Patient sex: M
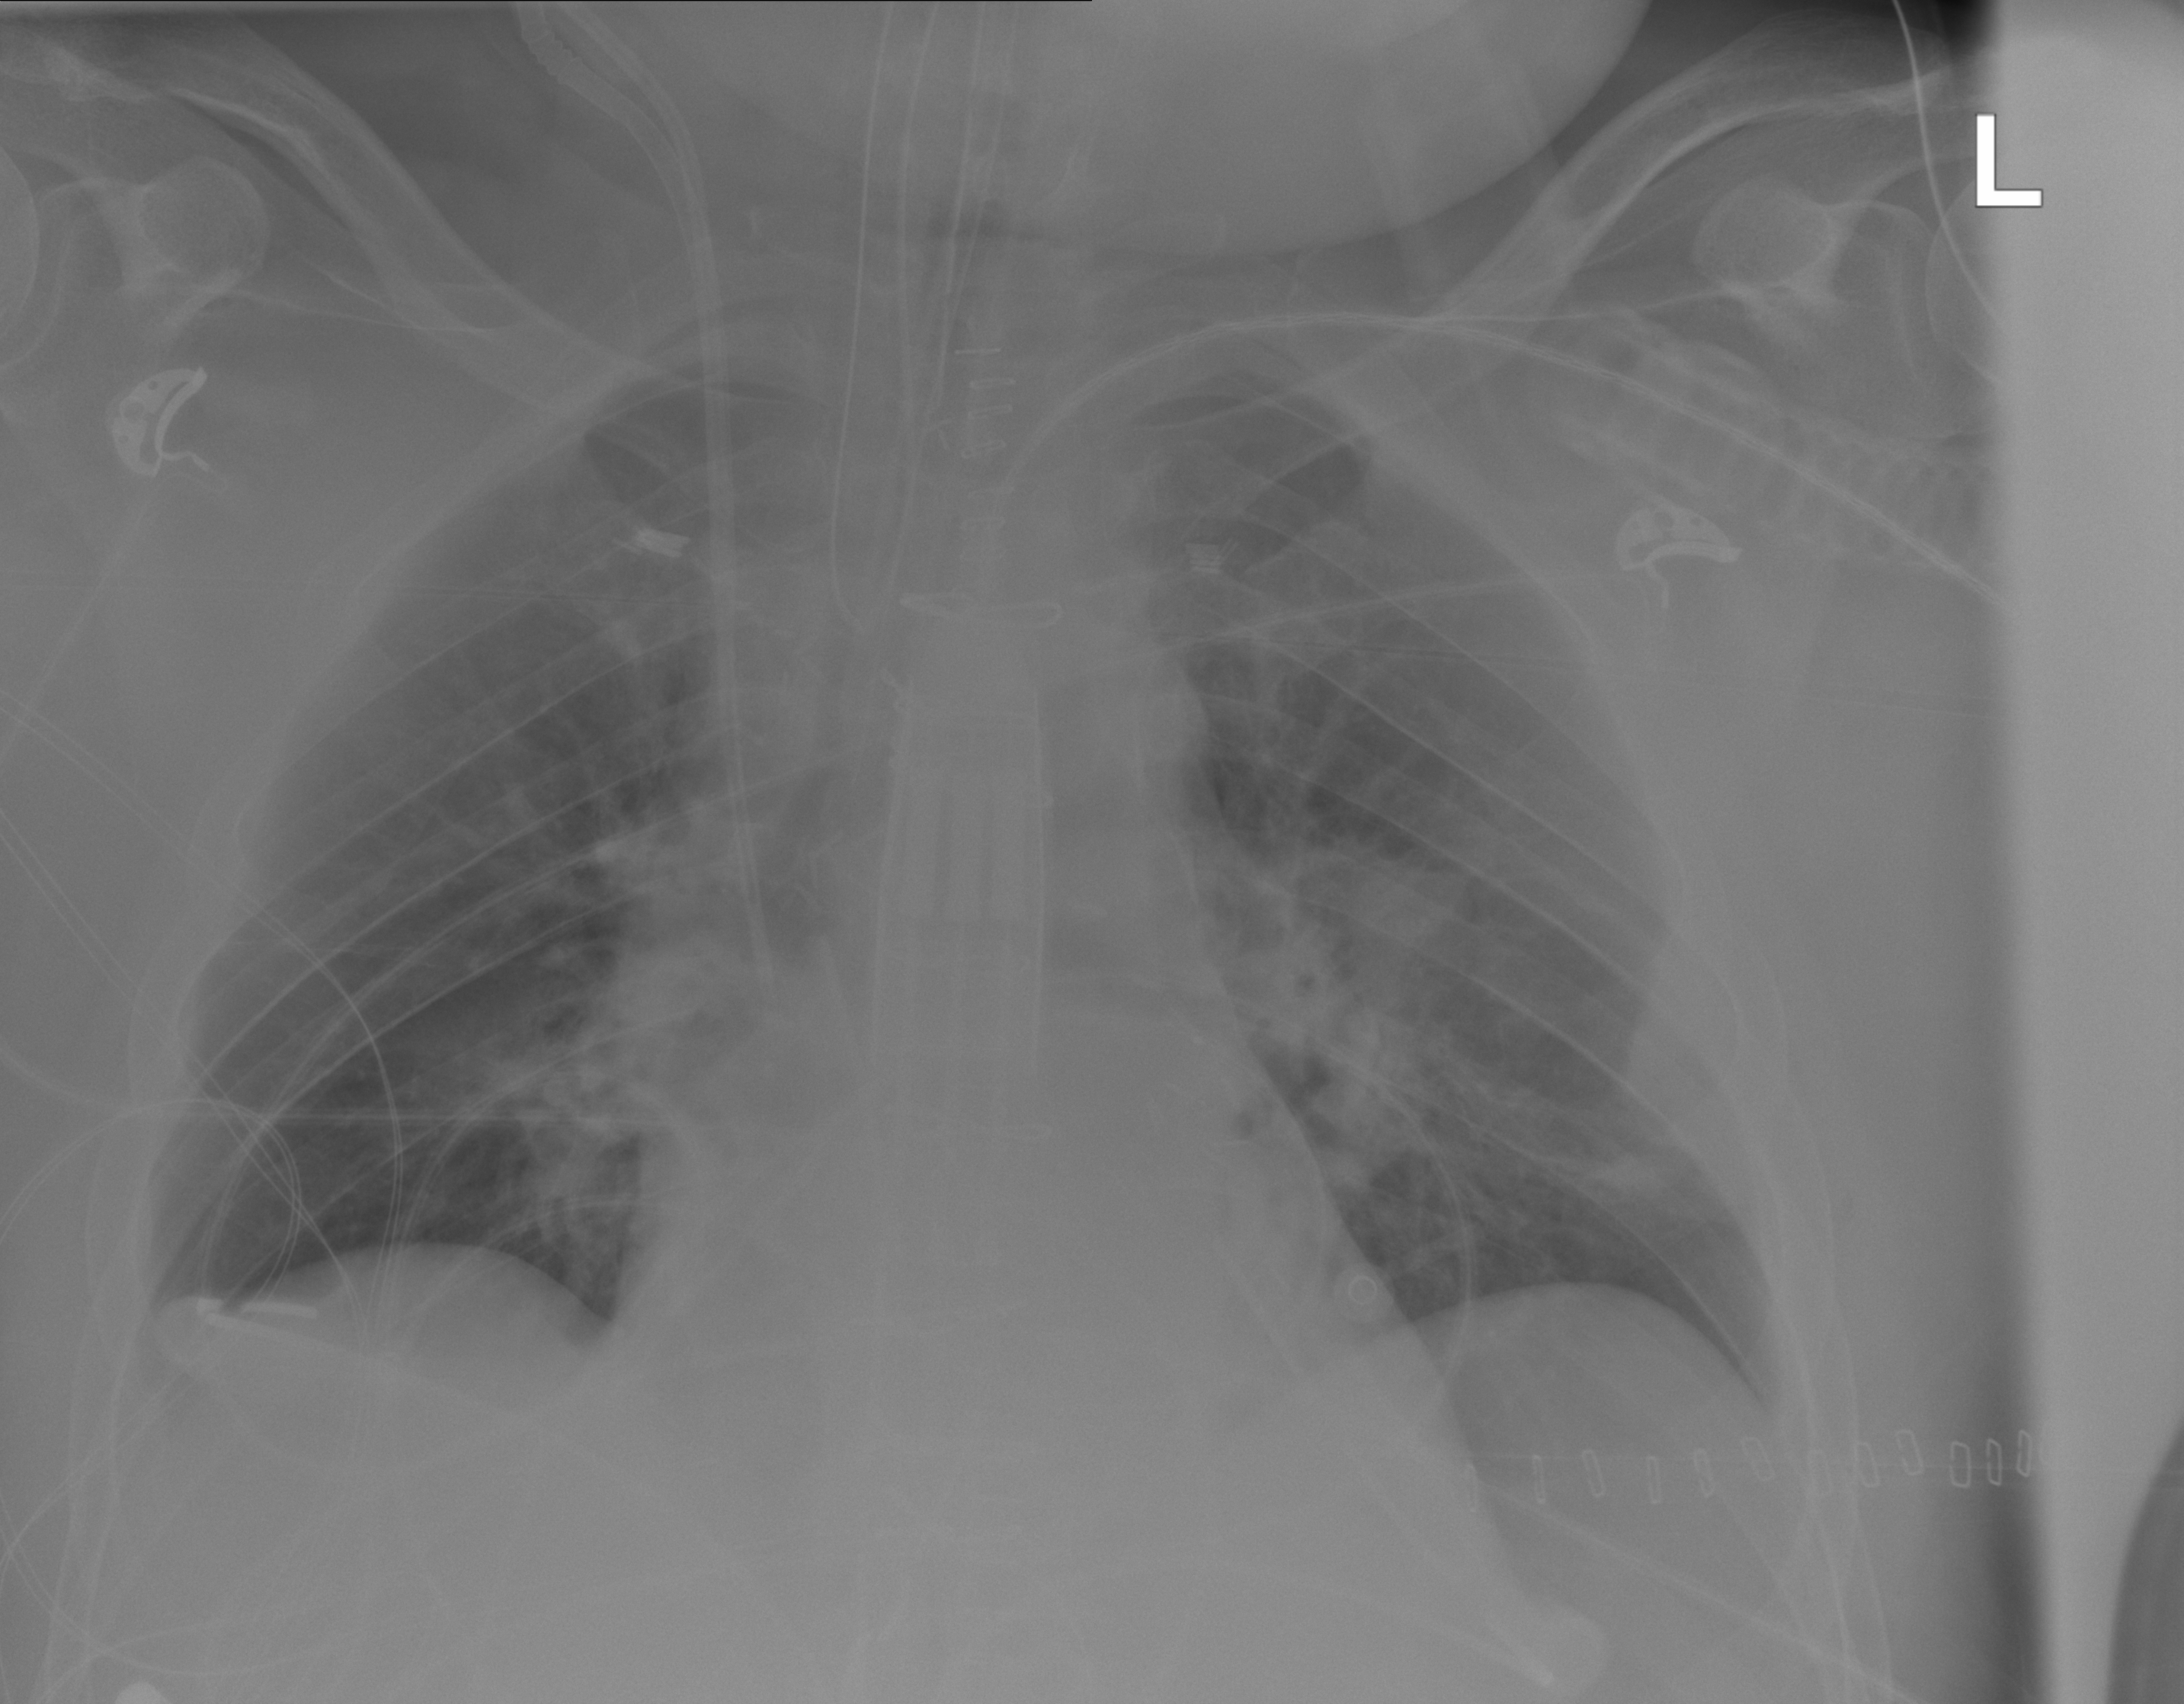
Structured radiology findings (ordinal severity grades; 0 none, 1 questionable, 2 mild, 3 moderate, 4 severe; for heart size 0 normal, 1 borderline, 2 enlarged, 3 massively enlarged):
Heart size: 0
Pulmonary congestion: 0
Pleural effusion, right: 2
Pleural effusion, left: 0
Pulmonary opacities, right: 0
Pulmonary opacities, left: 2
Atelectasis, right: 0
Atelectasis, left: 2